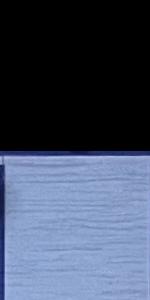
Label: Empty